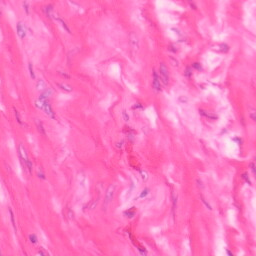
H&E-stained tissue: Colon